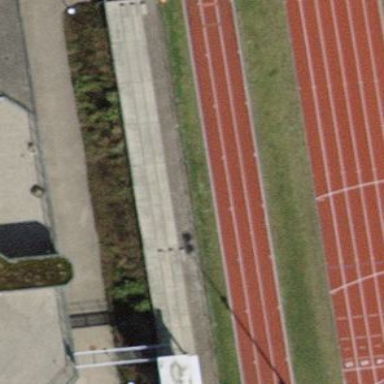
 designed for leisure and sports activities."